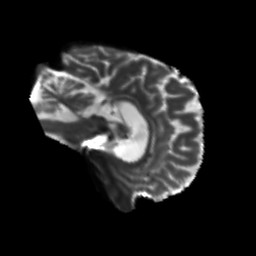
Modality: T2w
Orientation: sagittal
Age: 51
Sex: male
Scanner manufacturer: siemens
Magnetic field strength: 3 T
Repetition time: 5.47 s
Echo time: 0.0854 s